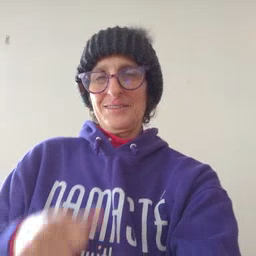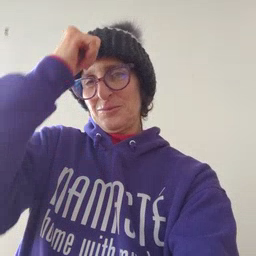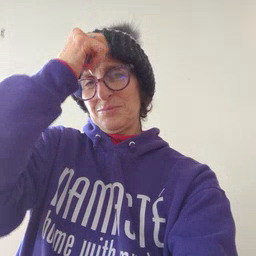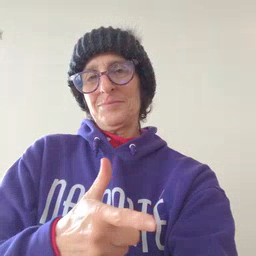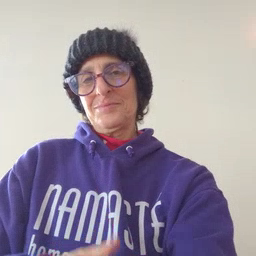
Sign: brother